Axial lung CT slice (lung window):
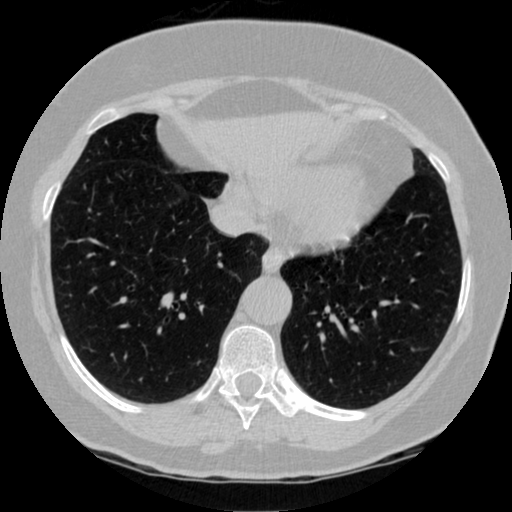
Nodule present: no